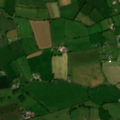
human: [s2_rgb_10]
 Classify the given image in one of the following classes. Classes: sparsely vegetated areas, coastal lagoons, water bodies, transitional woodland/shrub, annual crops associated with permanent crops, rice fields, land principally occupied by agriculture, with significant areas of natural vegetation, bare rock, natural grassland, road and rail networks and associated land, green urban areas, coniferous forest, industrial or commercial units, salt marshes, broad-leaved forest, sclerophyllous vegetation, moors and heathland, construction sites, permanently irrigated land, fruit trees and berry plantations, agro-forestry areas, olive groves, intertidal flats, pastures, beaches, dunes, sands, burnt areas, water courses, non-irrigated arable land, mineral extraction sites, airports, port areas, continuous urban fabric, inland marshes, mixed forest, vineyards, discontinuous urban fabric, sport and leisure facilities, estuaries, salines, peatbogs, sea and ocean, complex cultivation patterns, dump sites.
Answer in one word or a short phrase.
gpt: pastures